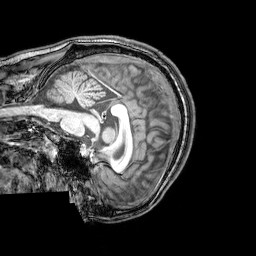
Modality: T1w
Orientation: sagittal
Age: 20
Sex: male
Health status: healthy
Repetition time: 0.081 s
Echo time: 0.037 s